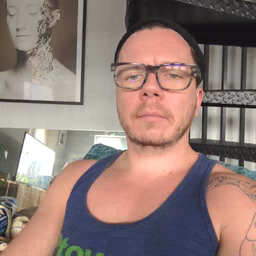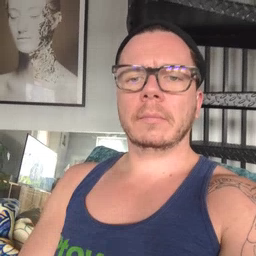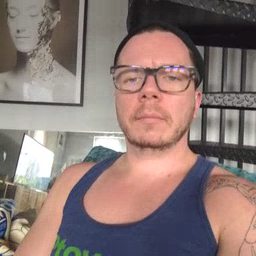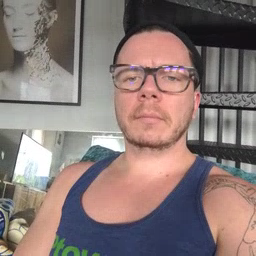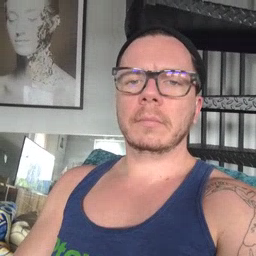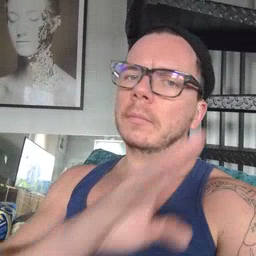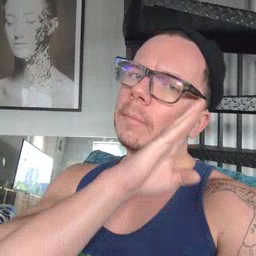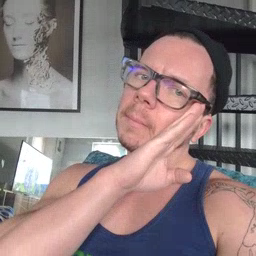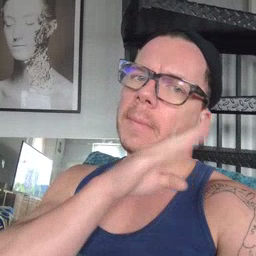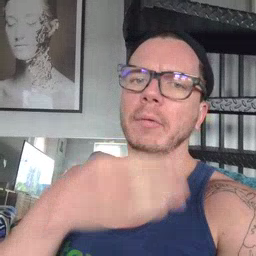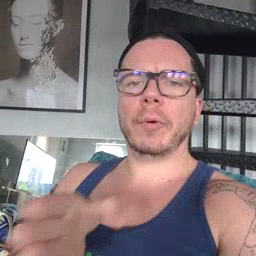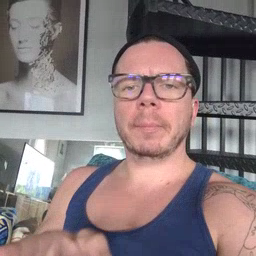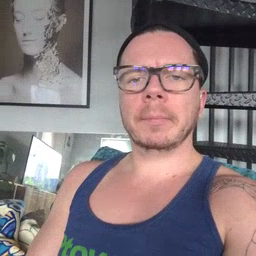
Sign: bedroom